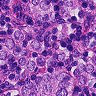
Metastatic tissue present: yes